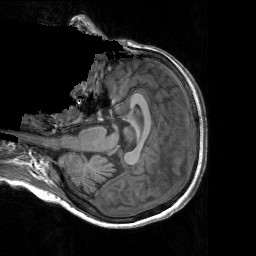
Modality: T1w
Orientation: axial